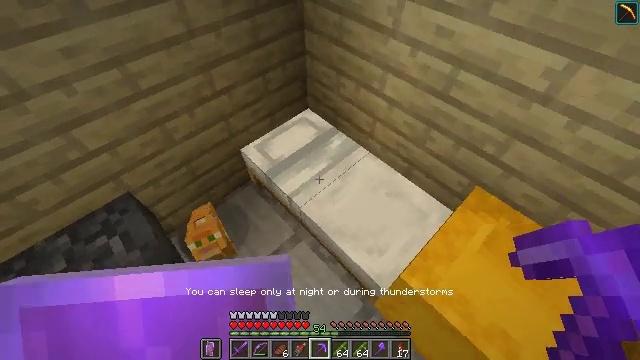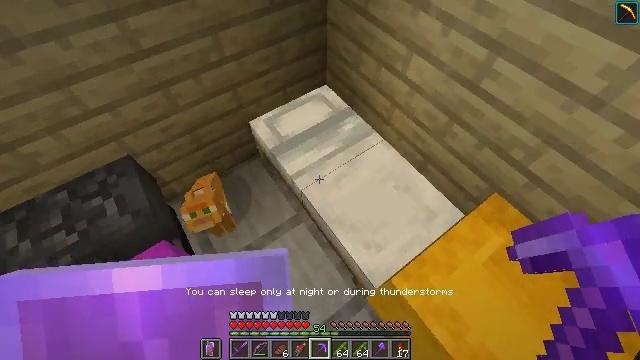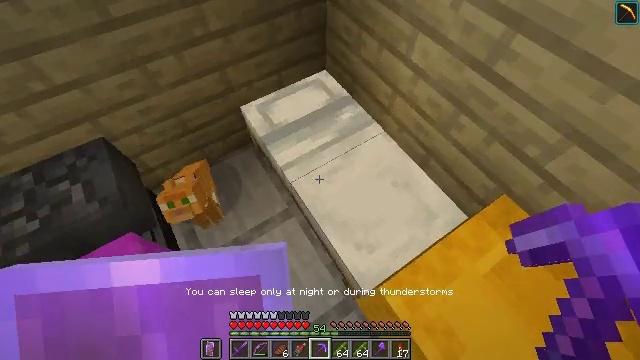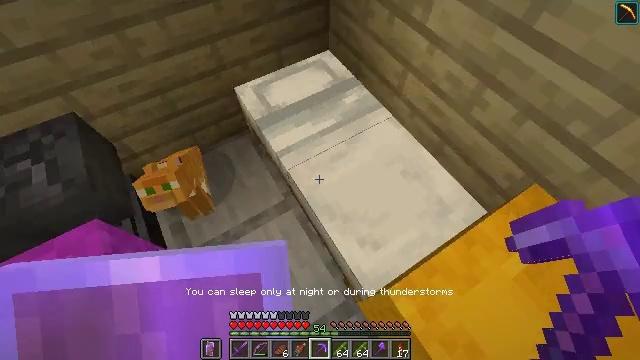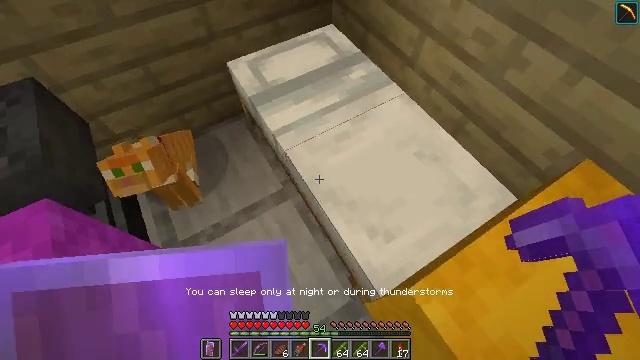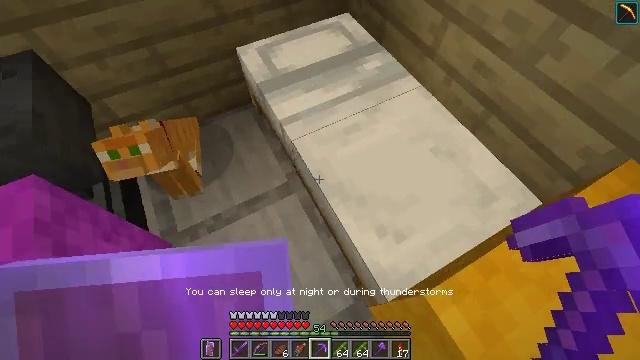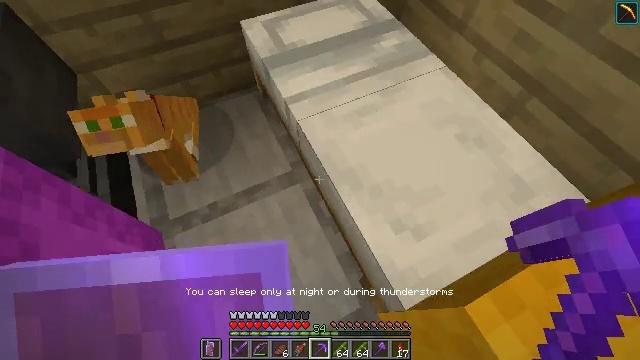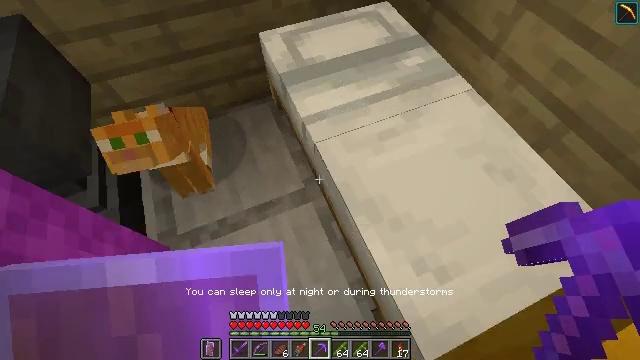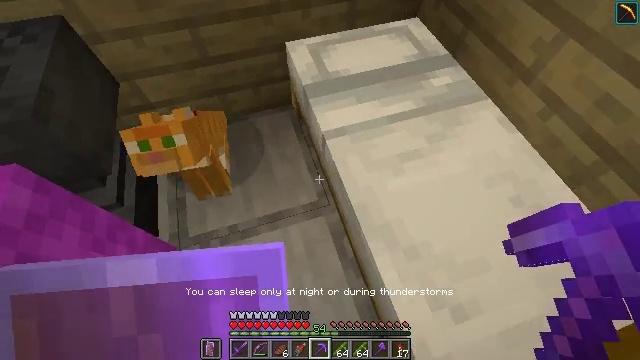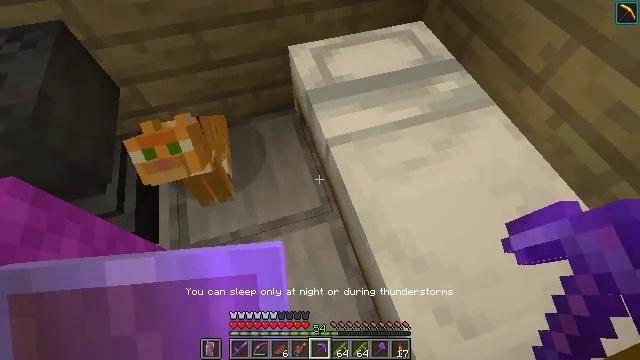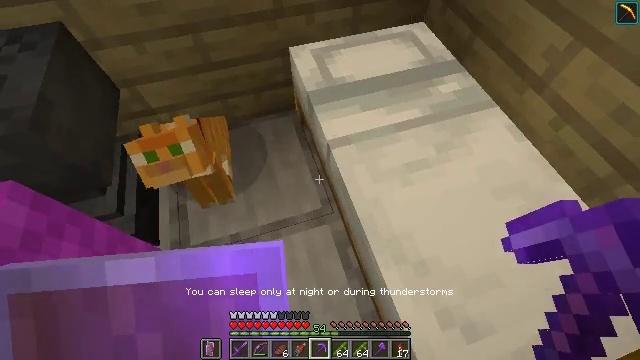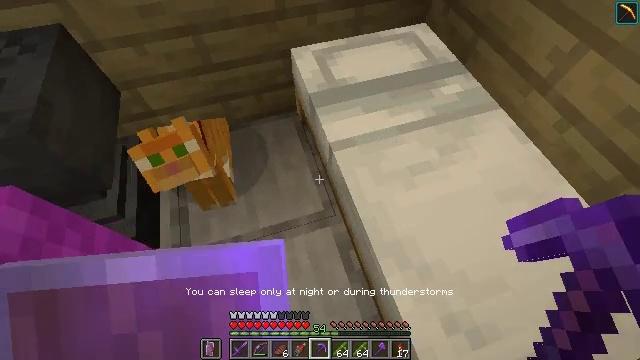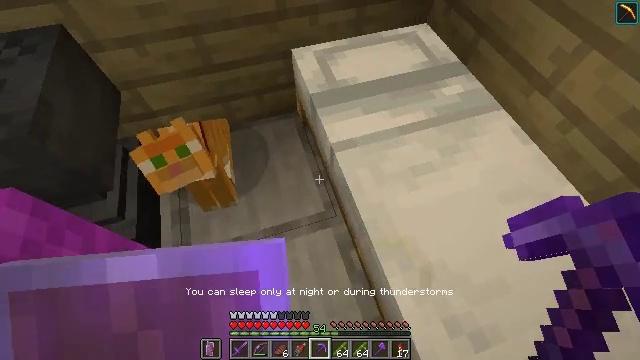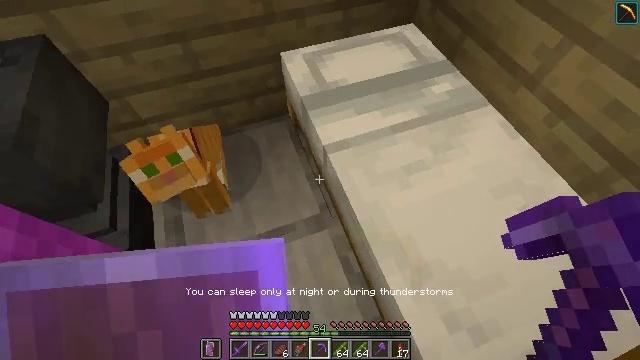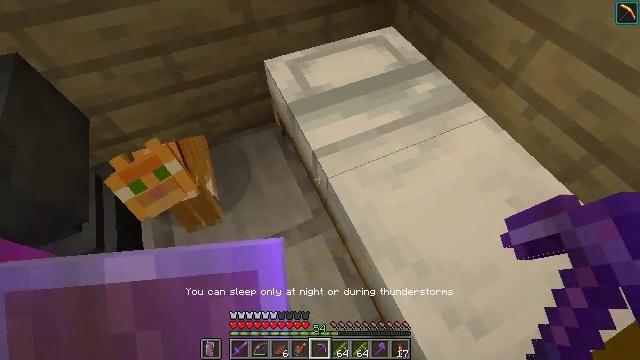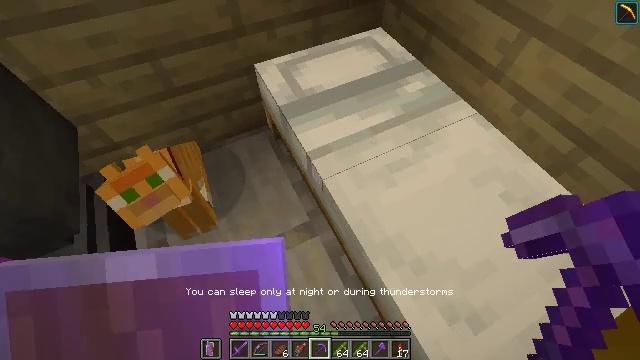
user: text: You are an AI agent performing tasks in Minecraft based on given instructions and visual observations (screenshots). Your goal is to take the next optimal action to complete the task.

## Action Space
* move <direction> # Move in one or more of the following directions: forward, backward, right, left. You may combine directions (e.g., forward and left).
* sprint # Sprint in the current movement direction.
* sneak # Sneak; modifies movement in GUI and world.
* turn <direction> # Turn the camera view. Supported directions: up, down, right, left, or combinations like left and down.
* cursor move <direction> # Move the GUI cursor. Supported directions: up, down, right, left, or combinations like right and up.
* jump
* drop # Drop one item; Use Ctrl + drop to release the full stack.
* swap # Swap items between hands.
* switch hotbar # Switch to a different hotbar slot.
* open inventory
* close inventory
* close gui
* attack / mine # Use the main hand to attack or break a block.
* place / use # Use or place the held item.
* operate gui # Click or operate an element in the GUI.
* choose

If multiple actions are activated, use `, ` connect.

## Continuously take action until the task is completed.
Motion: motion action
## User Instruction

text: Harvest the spruce log from a tree trunk.
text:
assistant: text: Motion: move forward and move right, turn left and down
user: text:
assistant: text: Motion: move forward and move right, turn left and down
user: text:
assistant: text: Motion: move forward and move right, turn left
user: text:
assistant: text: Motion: move forward and move right
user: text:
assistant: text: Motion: move forward and move right, turn left
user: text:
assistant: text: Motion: move forward and move right, turn left
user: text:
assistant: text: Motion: move forward, turn left
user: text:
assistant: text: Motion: turn left and up
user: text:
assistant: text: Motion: no_op
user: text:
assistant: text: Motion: no_op
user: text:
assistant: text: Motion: no_op
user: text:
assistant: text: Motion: no_op
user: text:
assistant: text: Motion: turn right
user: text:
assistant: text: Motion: turn right and up
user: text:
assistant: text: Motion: turn right
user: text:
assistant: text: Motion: no_op
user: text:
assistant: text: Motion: turn right and up
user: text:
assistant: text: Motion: turn up
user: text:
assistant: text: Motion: use / place
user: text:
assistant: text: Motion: use / place
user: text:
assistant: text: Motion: use / place
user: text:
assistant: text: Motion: use / place
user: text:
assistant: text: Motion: use / place
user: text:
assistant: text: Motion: use / place
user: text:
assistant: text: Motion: use / place
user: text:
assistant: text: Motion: use / place
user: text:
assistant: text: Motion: use / place
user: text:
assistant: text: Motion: use / place
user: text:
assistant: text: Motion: use / place
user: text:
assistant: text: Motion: use / place